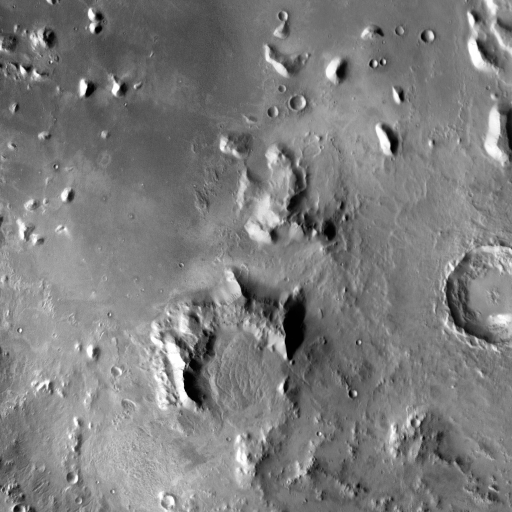
Crater classes present: Background, Other, Layered, Buried